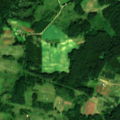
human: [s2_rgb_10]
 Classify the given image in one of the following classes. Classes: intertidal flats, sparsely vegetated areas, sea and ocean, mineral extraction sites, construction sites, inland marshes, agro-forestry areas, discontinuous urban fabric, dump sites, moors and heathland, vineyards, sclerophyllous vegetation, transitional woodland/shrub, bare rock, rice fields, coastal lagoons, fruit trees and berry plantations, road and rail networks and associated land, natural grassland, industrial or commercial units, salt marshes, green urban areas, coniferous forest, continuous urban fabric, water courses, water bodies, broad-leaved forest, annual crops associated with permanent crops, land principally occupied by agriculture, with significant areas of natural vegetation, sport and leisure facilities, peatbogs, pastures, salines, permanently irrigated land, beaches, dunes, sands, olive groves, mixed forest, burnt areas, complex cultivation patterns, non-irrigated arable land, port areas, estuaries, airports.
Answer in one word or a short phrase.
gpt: complex cultivation patterns, land principally occupied by agriculture, with significant areas of natural vegetation, broad-leaved forest, coniferous forest